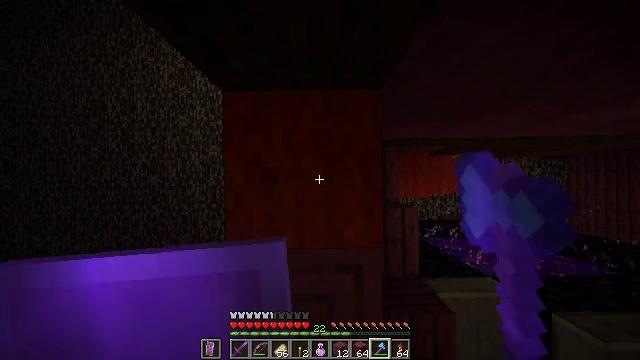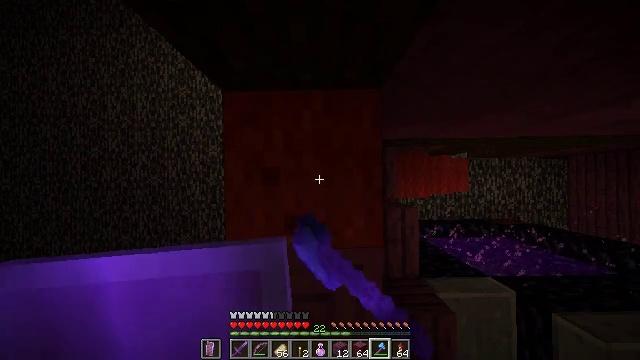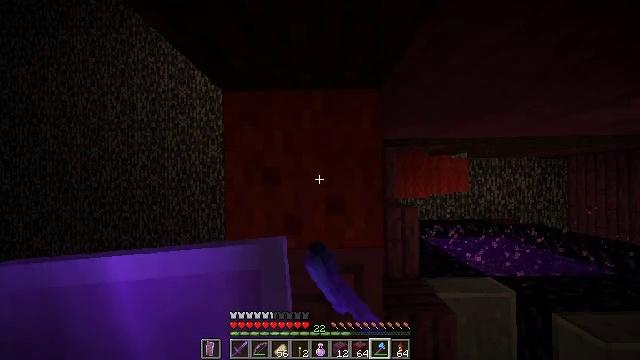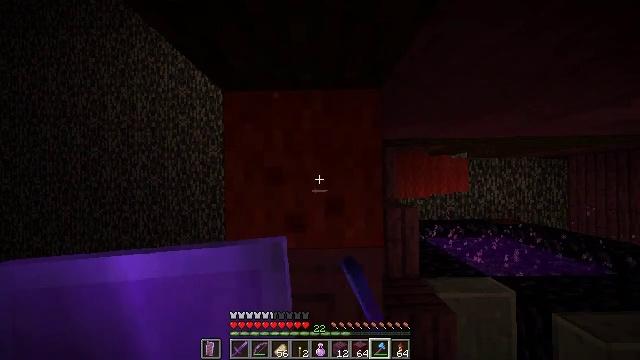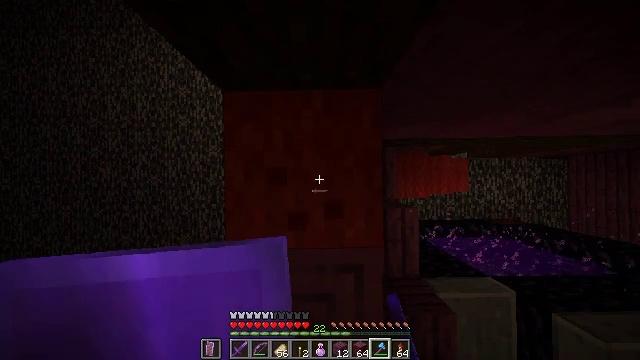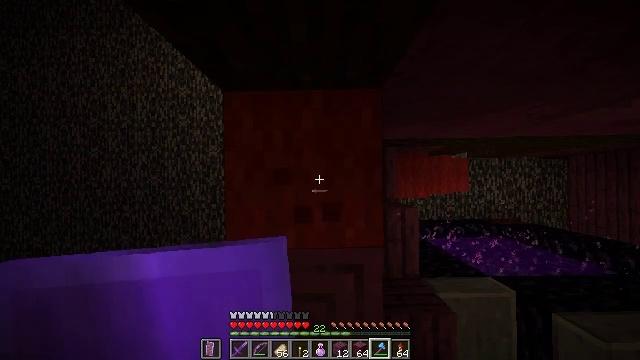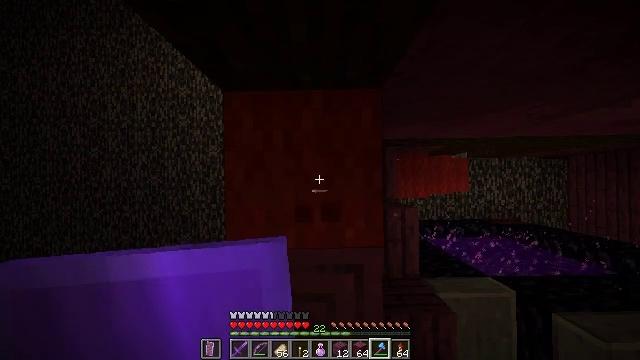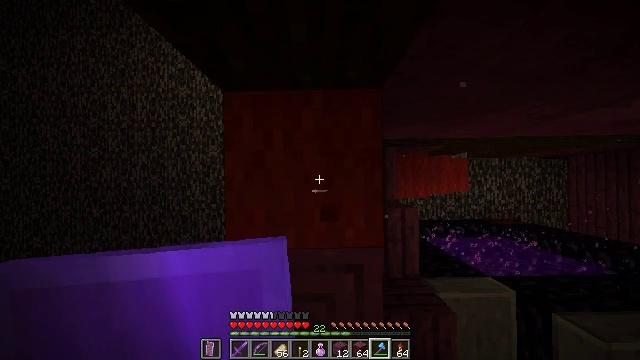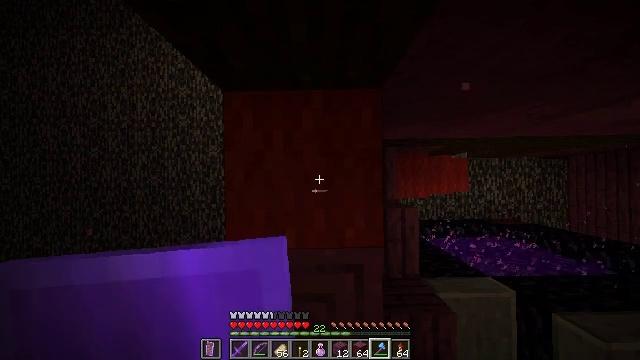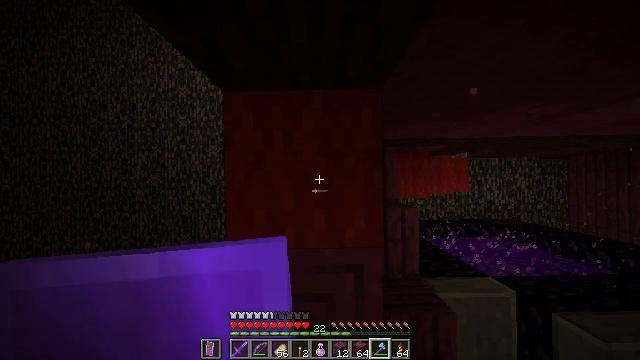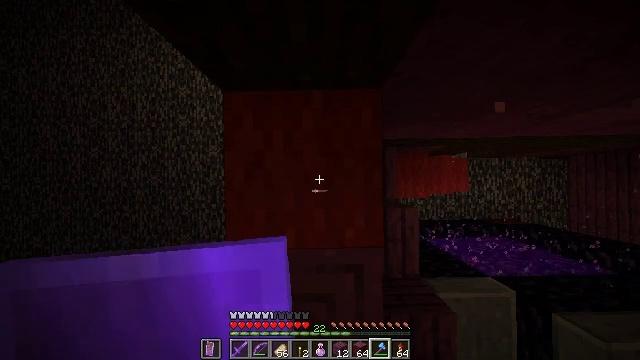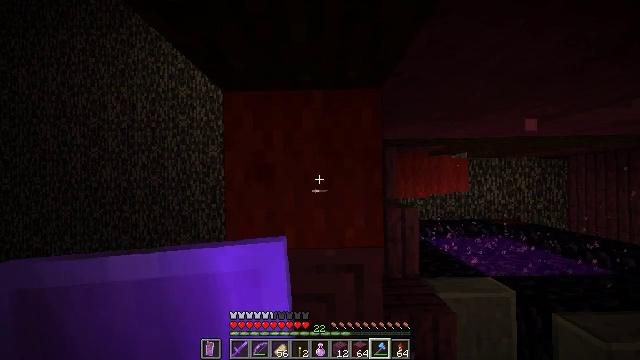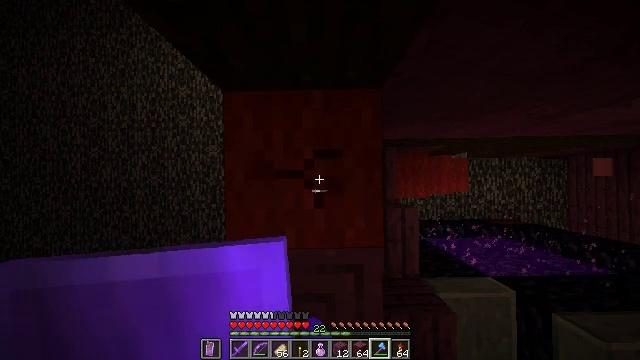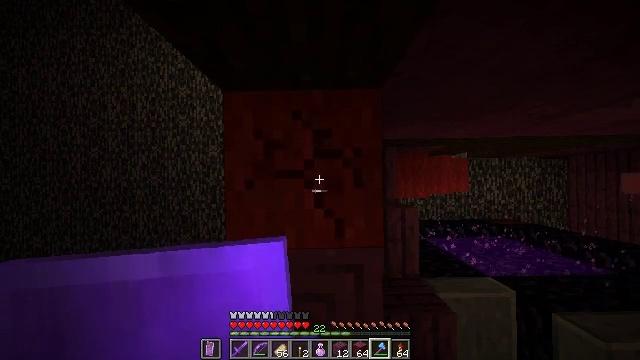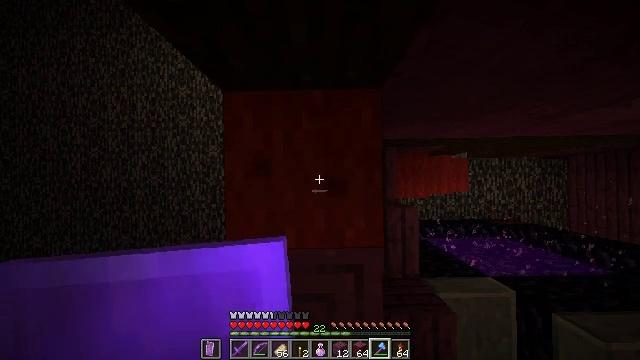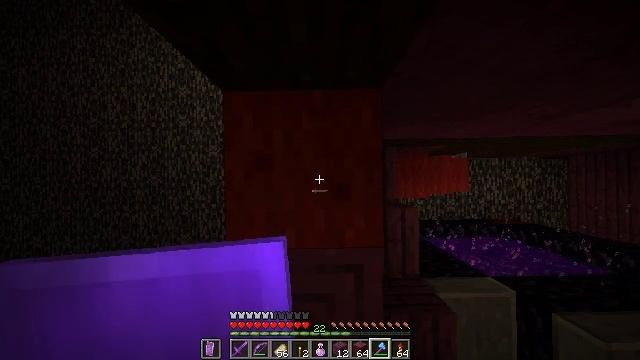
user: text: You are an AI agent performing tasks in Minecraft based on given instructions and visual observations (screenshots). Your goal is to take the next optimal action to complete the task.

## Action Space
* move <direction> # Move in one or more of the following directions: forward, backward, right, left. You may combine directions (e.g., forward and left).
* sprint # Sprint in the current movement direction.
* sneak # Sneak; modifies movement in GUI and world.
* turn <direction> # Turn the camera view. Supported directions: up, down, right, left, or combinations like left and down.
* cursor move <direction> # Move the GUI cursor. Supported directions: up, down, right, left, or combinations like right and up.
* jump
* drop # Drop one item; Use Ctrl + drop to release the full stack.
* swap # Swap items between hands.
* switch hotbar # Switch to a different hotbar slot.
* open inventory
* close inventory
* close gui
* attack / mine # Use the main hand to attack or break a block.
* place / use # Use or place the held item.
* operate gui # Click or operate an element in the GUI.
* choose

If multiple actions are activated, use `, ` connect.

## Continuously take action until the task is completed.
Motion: motion action
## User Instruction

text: Remove the red carpet to clear space.
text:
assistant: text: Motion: attack / mine
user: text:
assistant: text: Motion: attack / mine
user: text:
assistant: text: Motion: no_op
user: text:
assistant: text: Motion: no_op
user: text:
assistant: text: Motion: no_op
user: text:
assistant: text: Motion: no_op
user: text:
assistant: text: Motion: no_op
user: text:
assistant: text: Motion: no_op
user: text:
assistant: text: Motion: no_op
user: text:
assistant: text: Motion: no_op
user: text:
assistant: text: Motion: attack / mine
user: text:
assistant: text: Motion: attack / mine
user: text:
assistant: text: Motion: attack / mine
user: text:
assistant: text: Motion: no_op
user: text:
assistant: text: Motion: no_op
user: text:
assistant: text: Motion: no_op
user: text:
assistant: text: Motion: no_op
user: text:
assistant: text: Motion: no_op
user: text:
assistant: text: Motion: no_op
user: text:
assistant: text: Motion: no_op
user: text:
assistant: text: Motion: no_op
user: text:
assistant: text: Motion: no_op
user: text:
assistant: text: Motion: no_op
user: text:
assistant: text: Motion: attack / mine
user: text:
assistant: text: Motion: attack / mine
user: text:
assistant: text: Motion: attack / mine
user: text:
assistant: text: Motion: no_op
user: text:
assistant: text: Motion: no_op
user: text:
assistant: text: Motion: no_op
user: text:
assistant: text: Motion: no_op